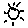
Label: sun